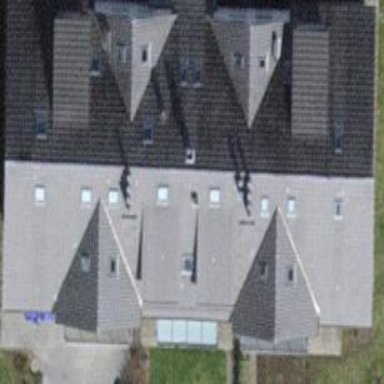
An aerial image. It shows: Gabled roof apartments building.